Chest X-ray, PA view. Patient: 12 years old, sex M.
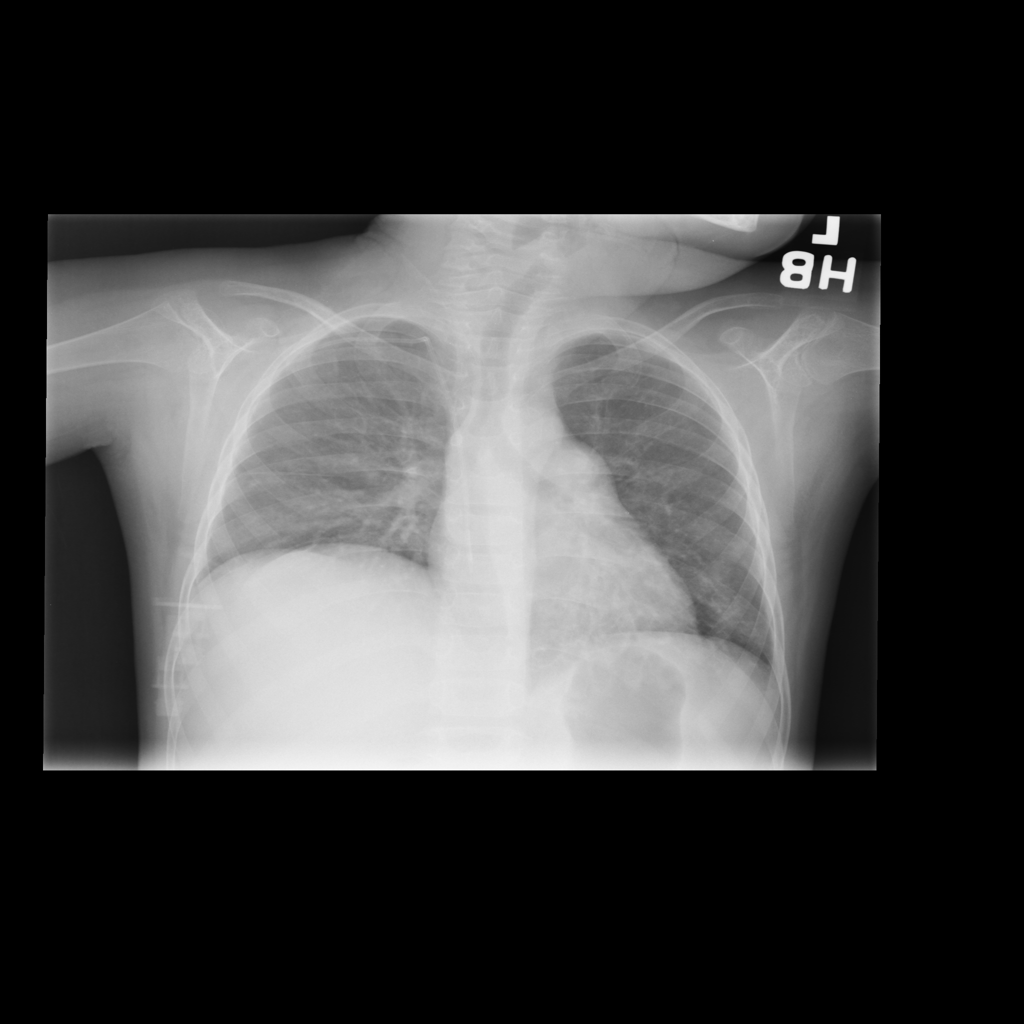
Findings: Infiltration